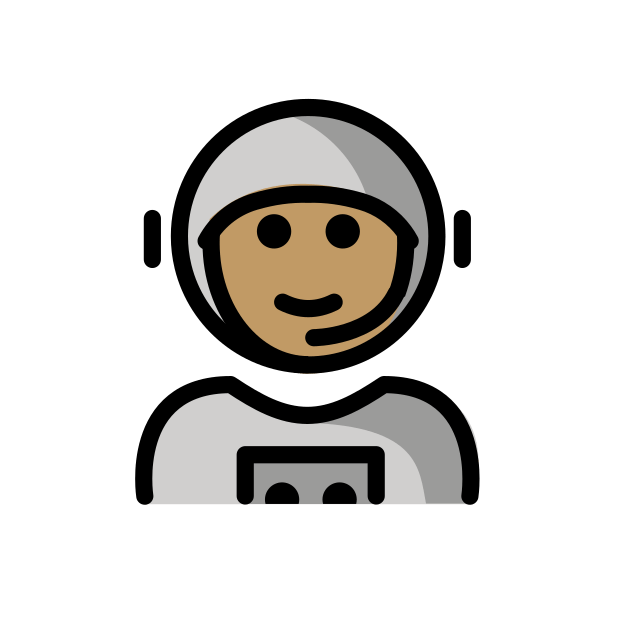
man astronaut: medium skin tone